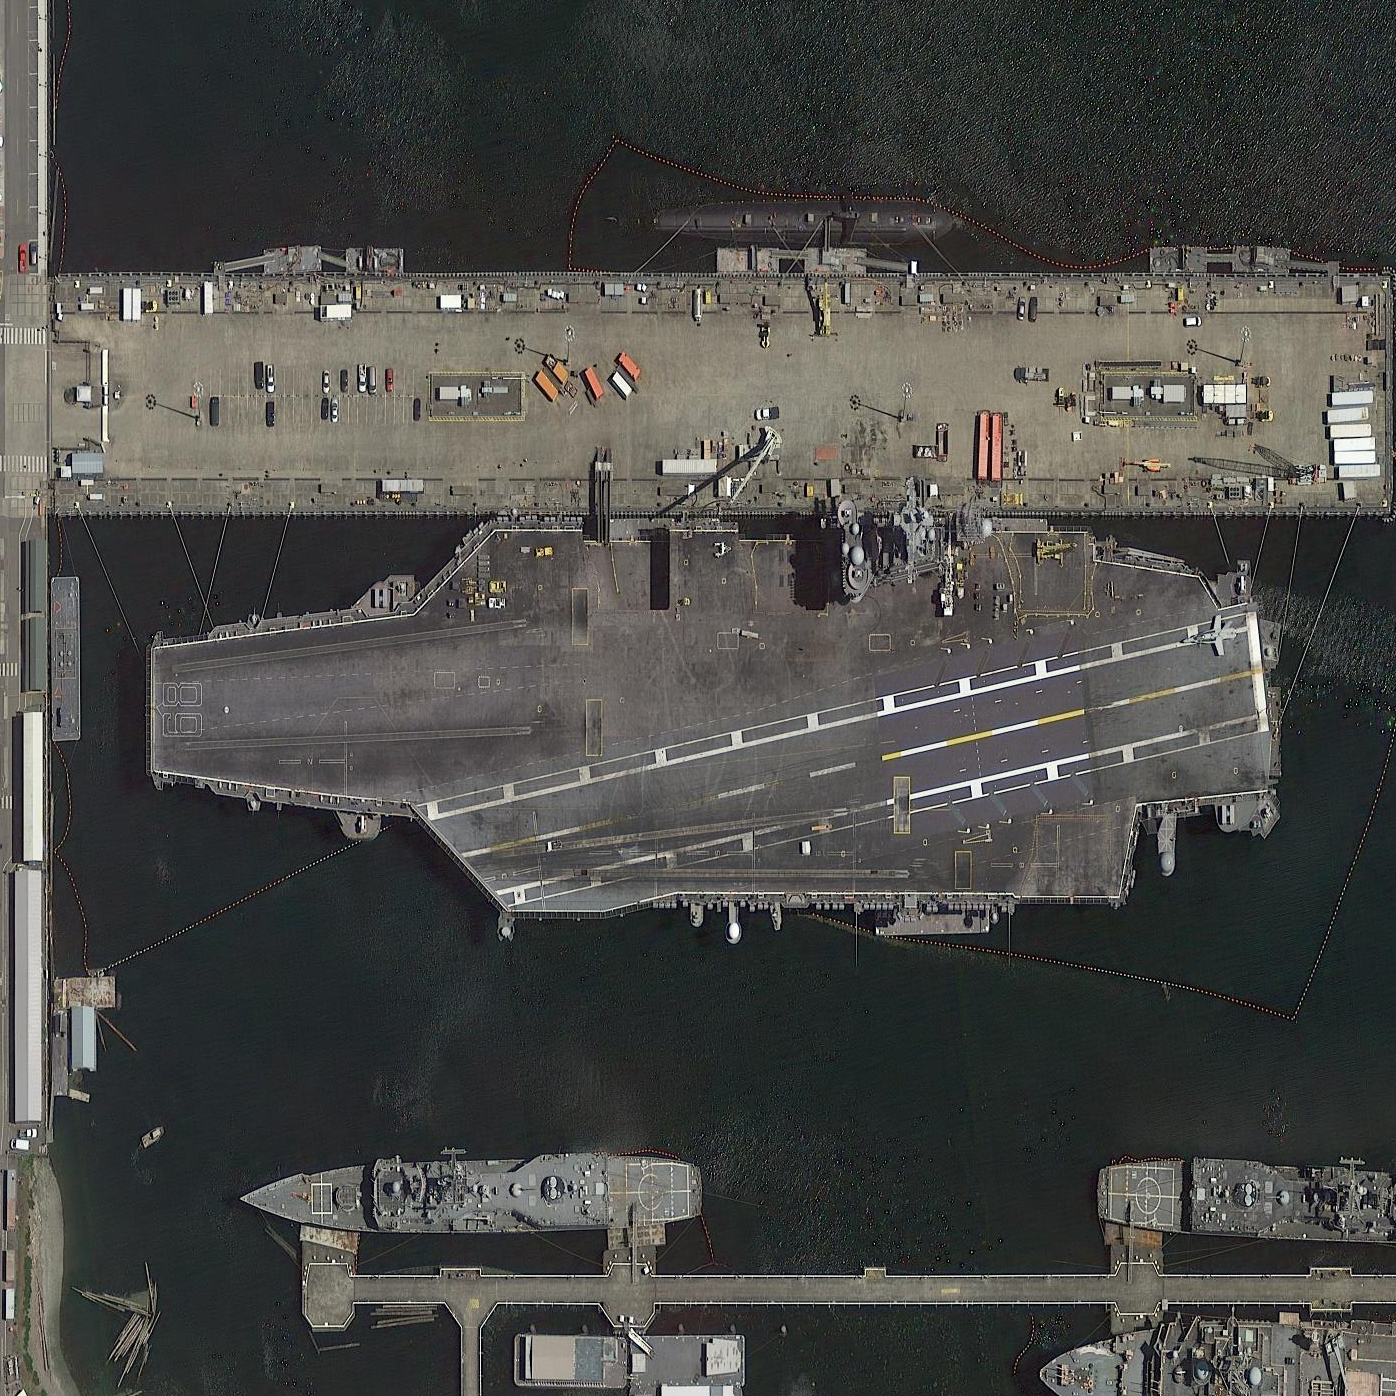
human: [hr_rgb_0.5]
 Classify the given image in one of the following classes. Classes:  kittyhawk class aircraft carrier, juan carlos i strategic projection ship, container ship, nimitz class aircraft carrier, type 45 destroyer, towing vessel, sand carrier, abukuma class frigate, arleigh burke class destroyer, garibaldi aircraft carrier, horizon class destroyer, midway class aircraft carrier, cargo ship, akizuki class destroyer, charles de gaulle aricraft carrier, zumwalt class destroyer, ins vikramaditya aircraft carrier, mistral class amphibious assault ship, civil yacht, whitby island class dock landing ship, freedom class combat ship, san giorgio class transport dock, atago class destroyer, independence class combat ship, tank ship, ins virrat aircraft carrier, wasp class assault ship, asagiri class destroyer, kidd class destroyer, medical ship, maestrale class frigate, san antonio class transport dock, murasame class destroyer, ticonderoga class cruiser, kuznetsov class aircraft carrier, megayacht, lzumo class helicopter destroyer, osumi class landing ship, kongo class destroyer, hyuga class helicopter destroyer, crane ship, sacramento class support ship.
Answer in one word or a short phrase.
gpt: Nimitz class aircraft carrier